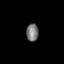
Tissue: prostate
Cell type: Fibroblasts
Senescence score: 0.745
Nuclear area (px): 209
Mean DAPI intensity: 121.211